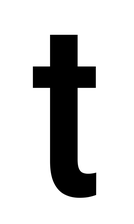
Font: Roboto_Condensed_Medium